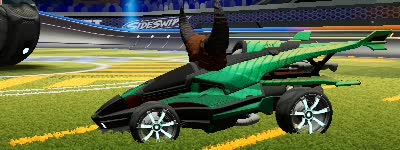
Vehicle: aftershock